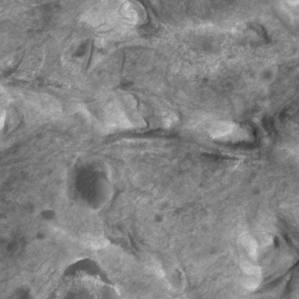
Label: non_frost